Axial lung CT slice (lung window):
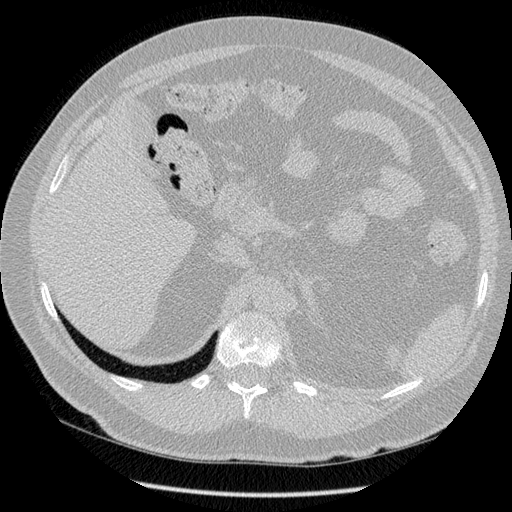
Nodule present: no